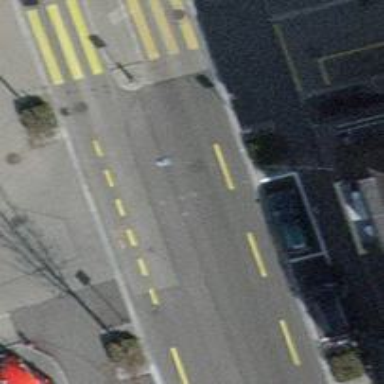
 and parallel parking lanes on both sides of the road next to the street."